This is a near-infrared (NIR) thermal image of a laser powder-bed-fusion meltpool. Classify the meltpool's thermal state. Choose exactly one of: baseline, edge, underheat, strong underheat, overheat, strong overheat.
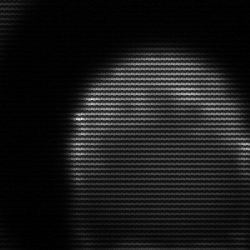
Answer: edge